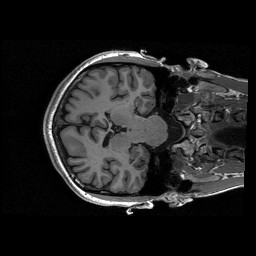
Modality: T1w
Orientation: axial